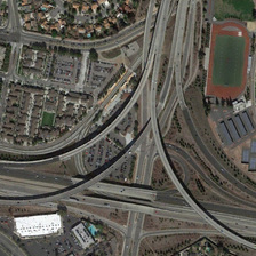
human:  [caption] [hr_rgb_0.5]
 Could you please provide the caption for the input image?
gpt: The T-shaped transportation system is combined with a complex viaduct, surrounded by dense buildings and football fields.

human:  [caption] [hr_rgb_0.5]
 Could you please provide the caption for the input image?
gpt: several curved side roads overpasses the viaduct over the road next to a residential area and a sports field .

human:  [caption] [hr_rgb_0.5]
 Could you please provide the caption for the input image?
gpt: The T-shaped transportation system is combined with complex viaducts, adjacent to dense buildings and football fields.

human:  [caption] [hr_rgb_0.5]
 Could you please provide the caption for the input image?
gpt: A T-shaped transportation system is connected to a complex viaduct, surrounded by dense buildings and football fields.

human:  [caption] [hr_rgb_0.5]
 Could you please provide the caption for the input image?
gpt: T-shaped traffic system combined with complex bridges, close to dense buildings and football fields.